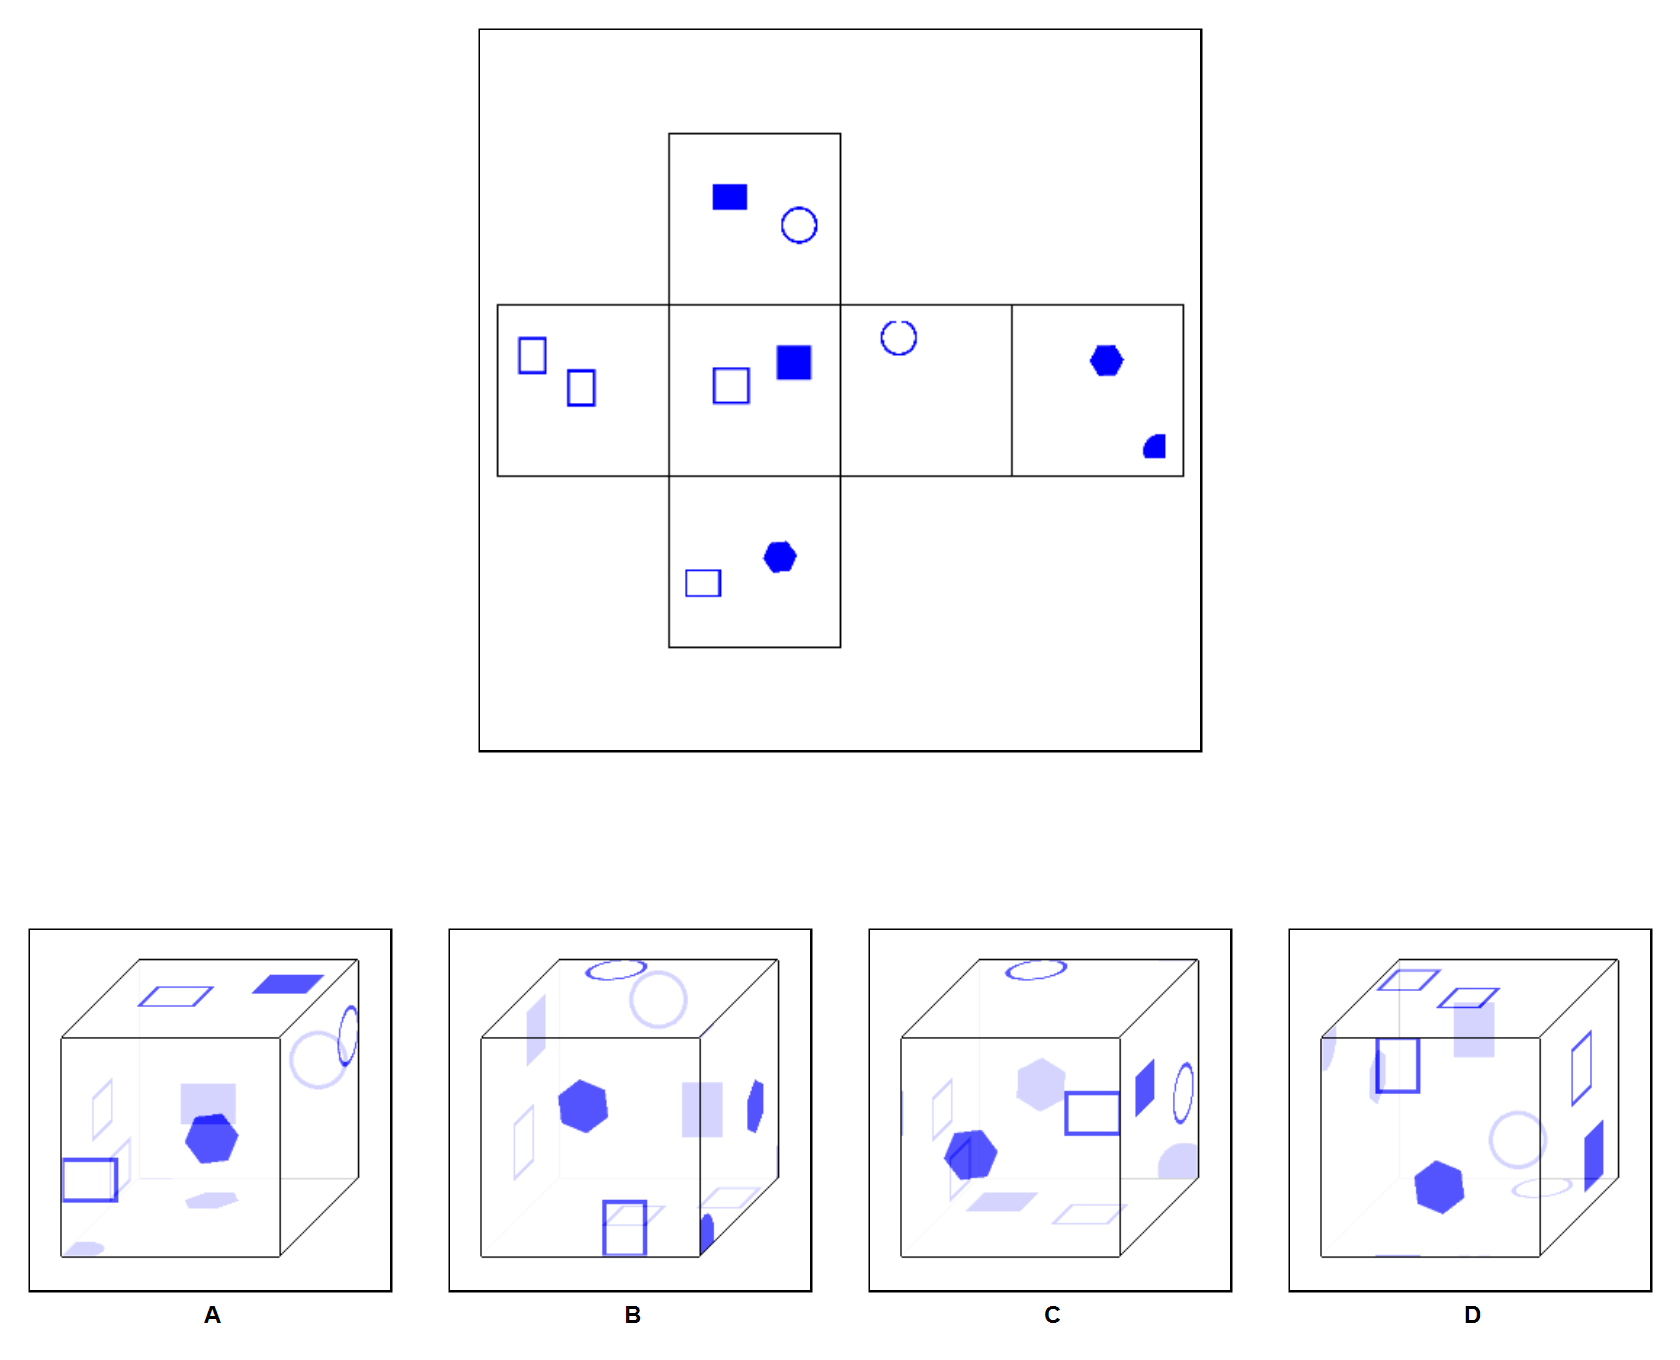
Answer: C